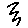
Label: zigzag